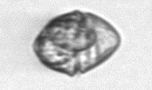
Label: Gyrodinium